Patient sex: F
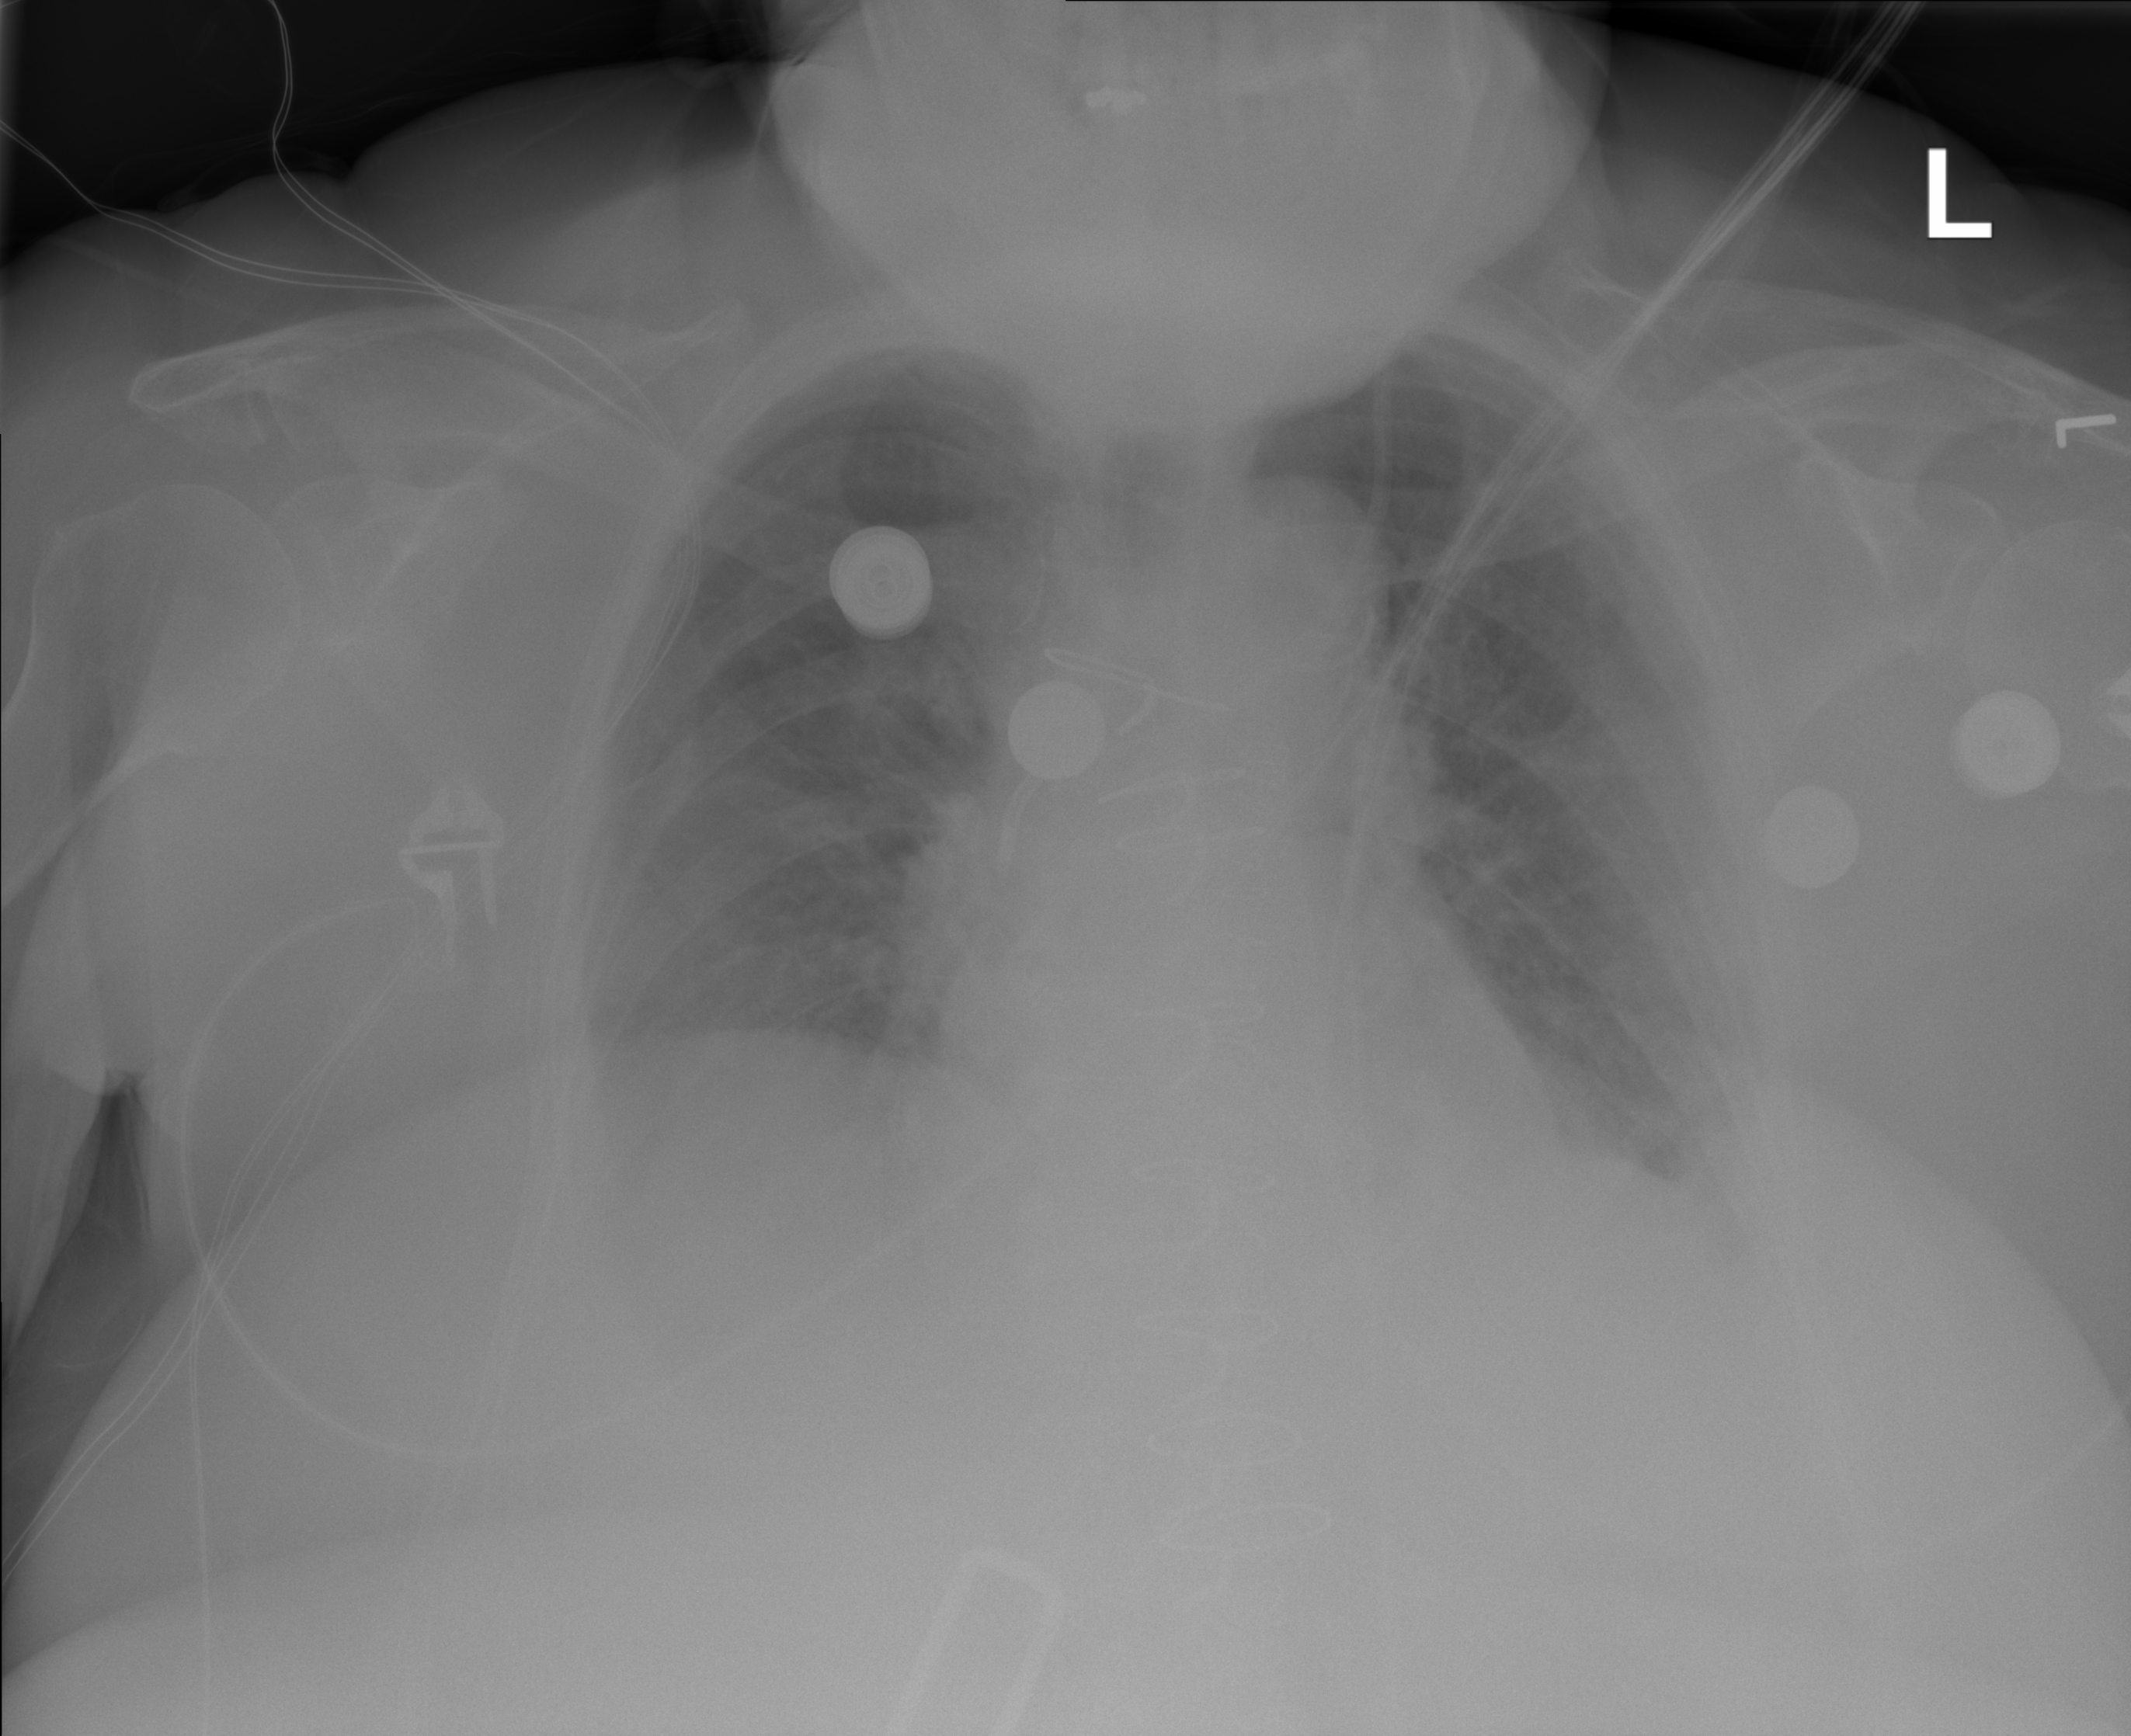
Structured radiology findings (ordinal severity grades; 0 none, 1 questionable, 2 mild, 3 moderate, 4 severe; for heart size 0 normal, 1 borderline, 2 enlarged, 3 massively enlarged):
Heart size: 0
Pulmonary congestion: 3
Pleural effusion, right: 2
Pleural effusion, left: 2
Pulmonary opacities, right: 2
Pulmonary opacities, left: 2
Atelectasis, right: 2
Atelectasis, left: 2